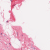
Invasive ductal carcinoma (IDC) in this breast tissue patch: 0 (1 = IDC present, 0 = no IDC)